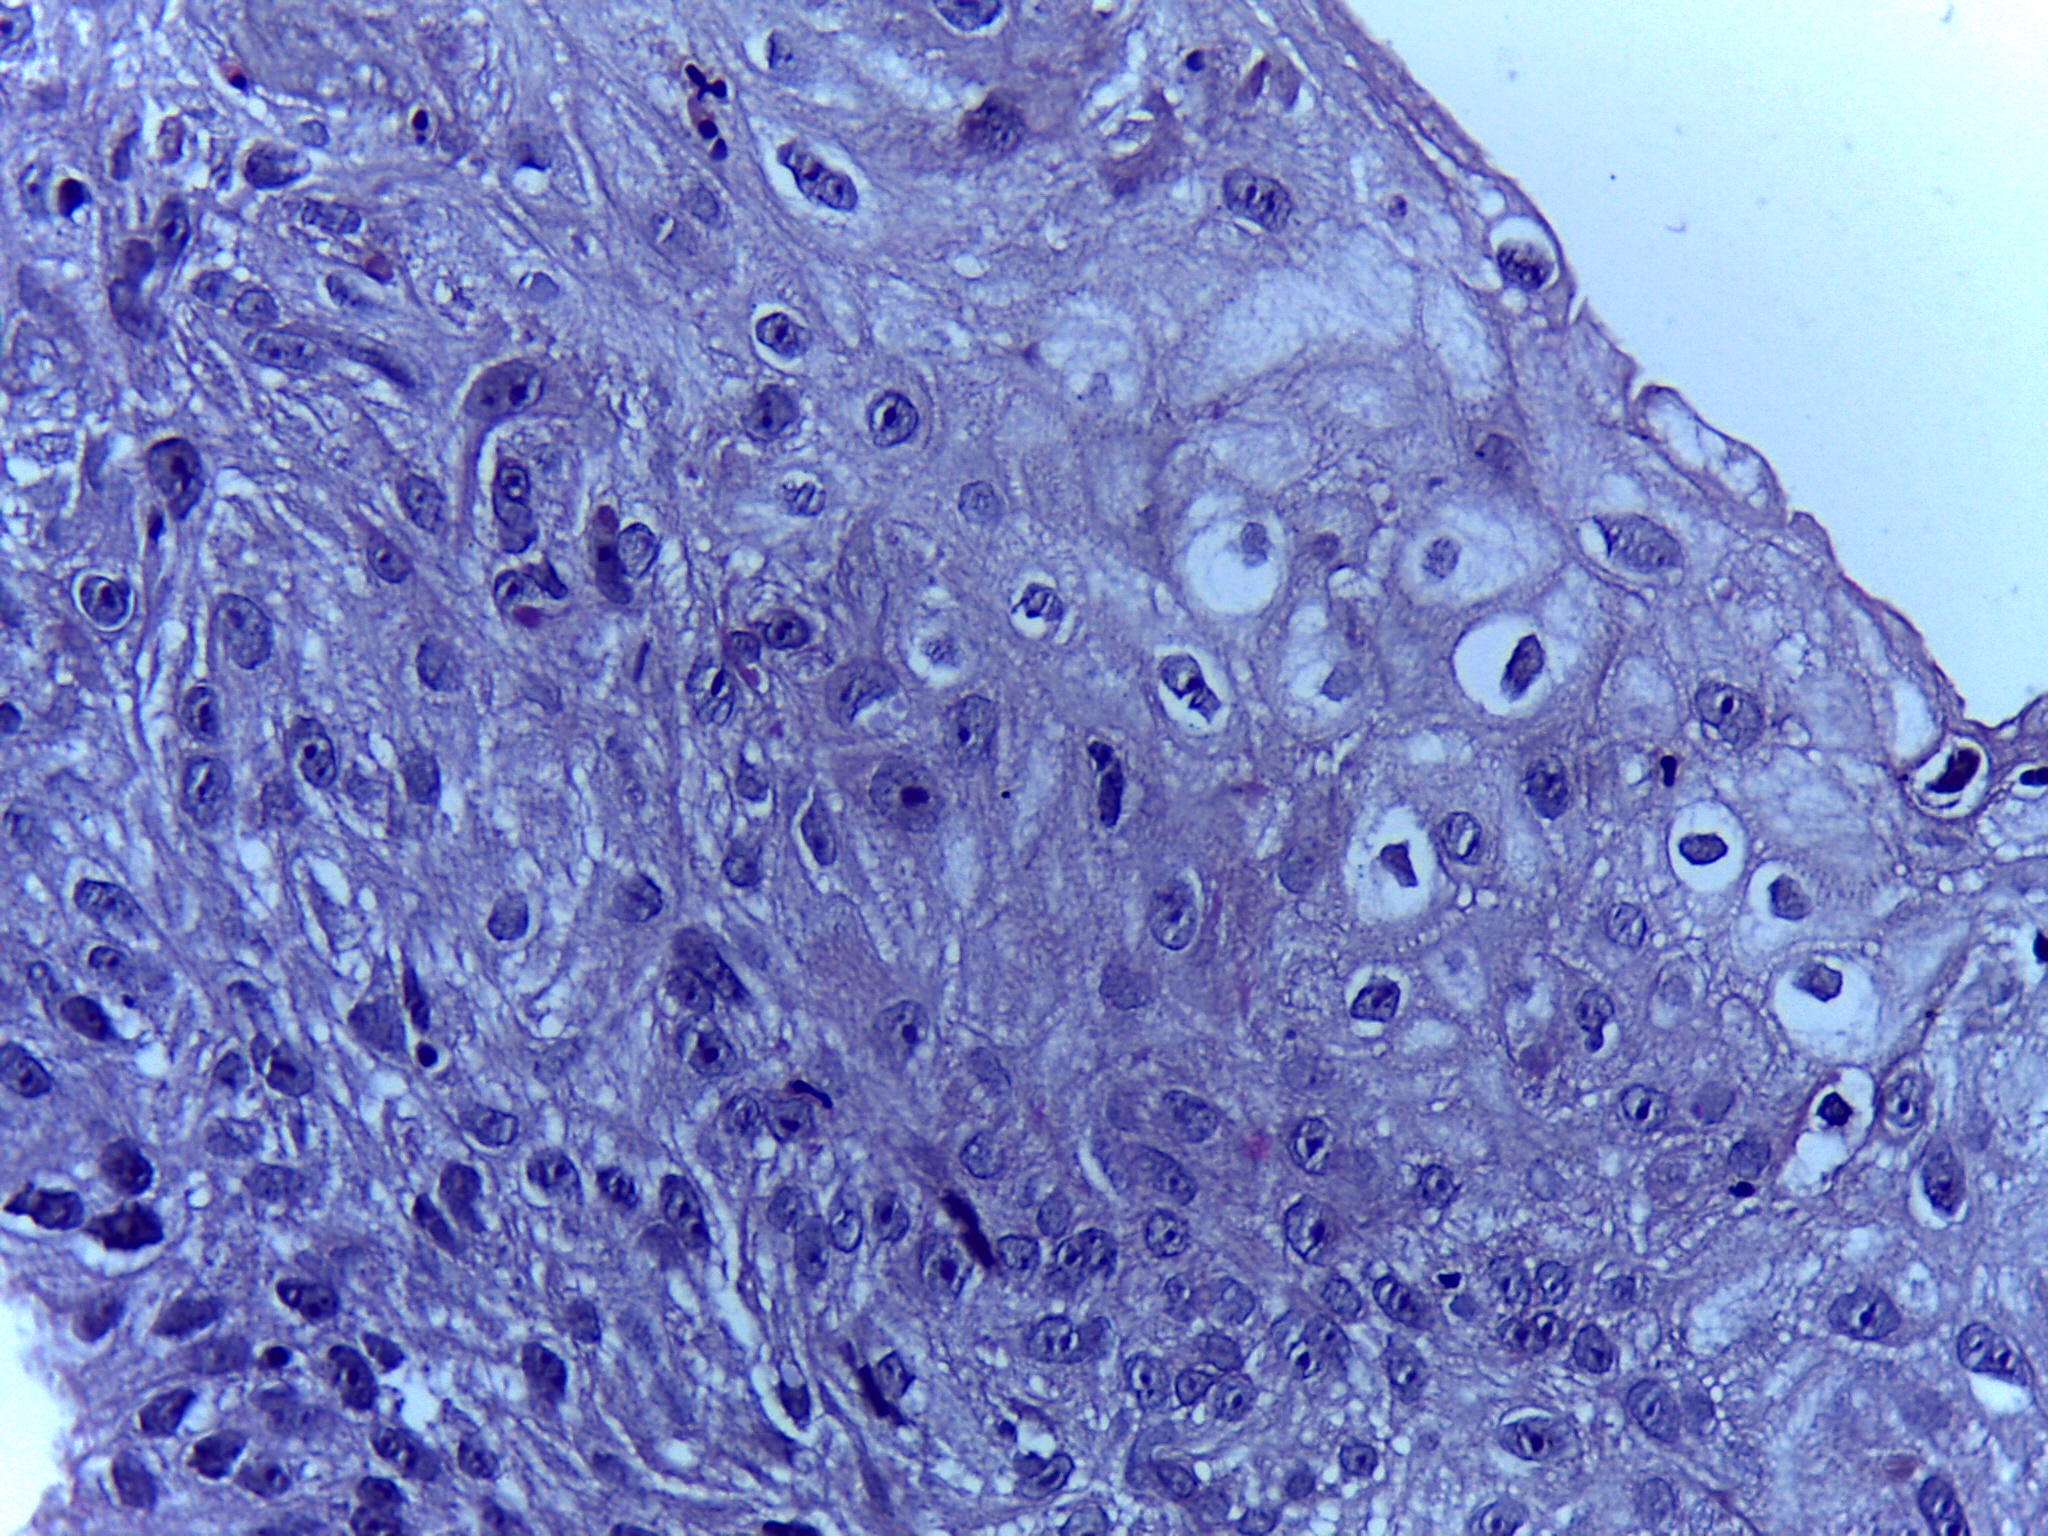
Diagnosis: OSCC